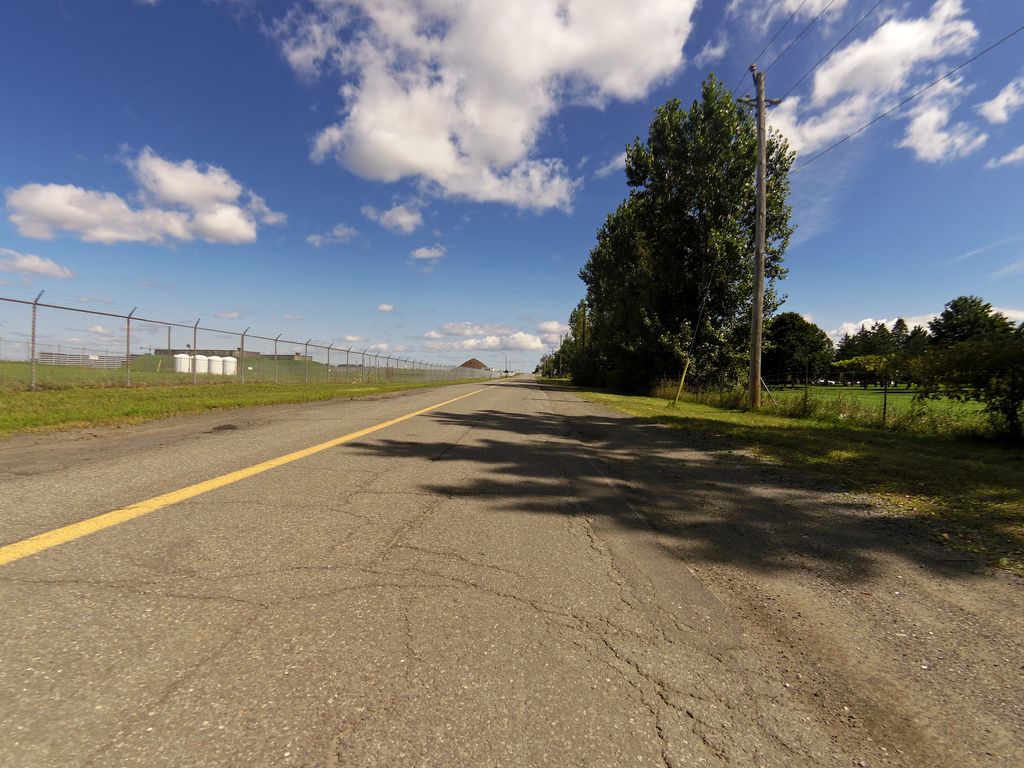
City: ottawa-gatineau